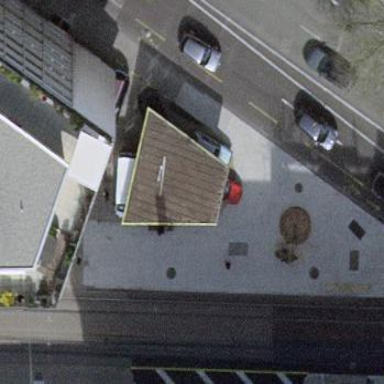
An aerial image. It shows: View of roof of building.